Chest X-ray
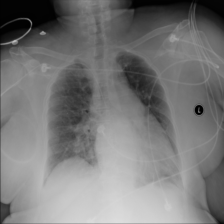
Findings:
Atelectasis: negative
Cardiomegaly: negative
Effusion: negative
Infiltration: negative
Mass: negative
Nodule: negative
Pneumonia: negative
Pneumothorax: negative
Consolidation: negative
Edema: negative
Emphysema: negative
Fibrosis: negative
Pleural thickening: negative
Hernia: negative